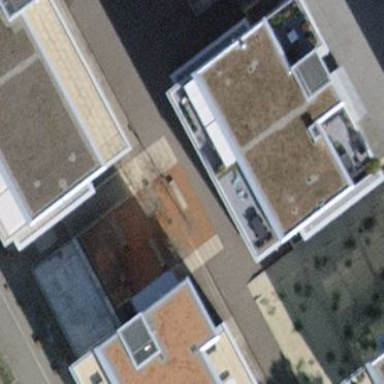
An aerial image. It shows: Balcony as part of building.